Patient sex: F
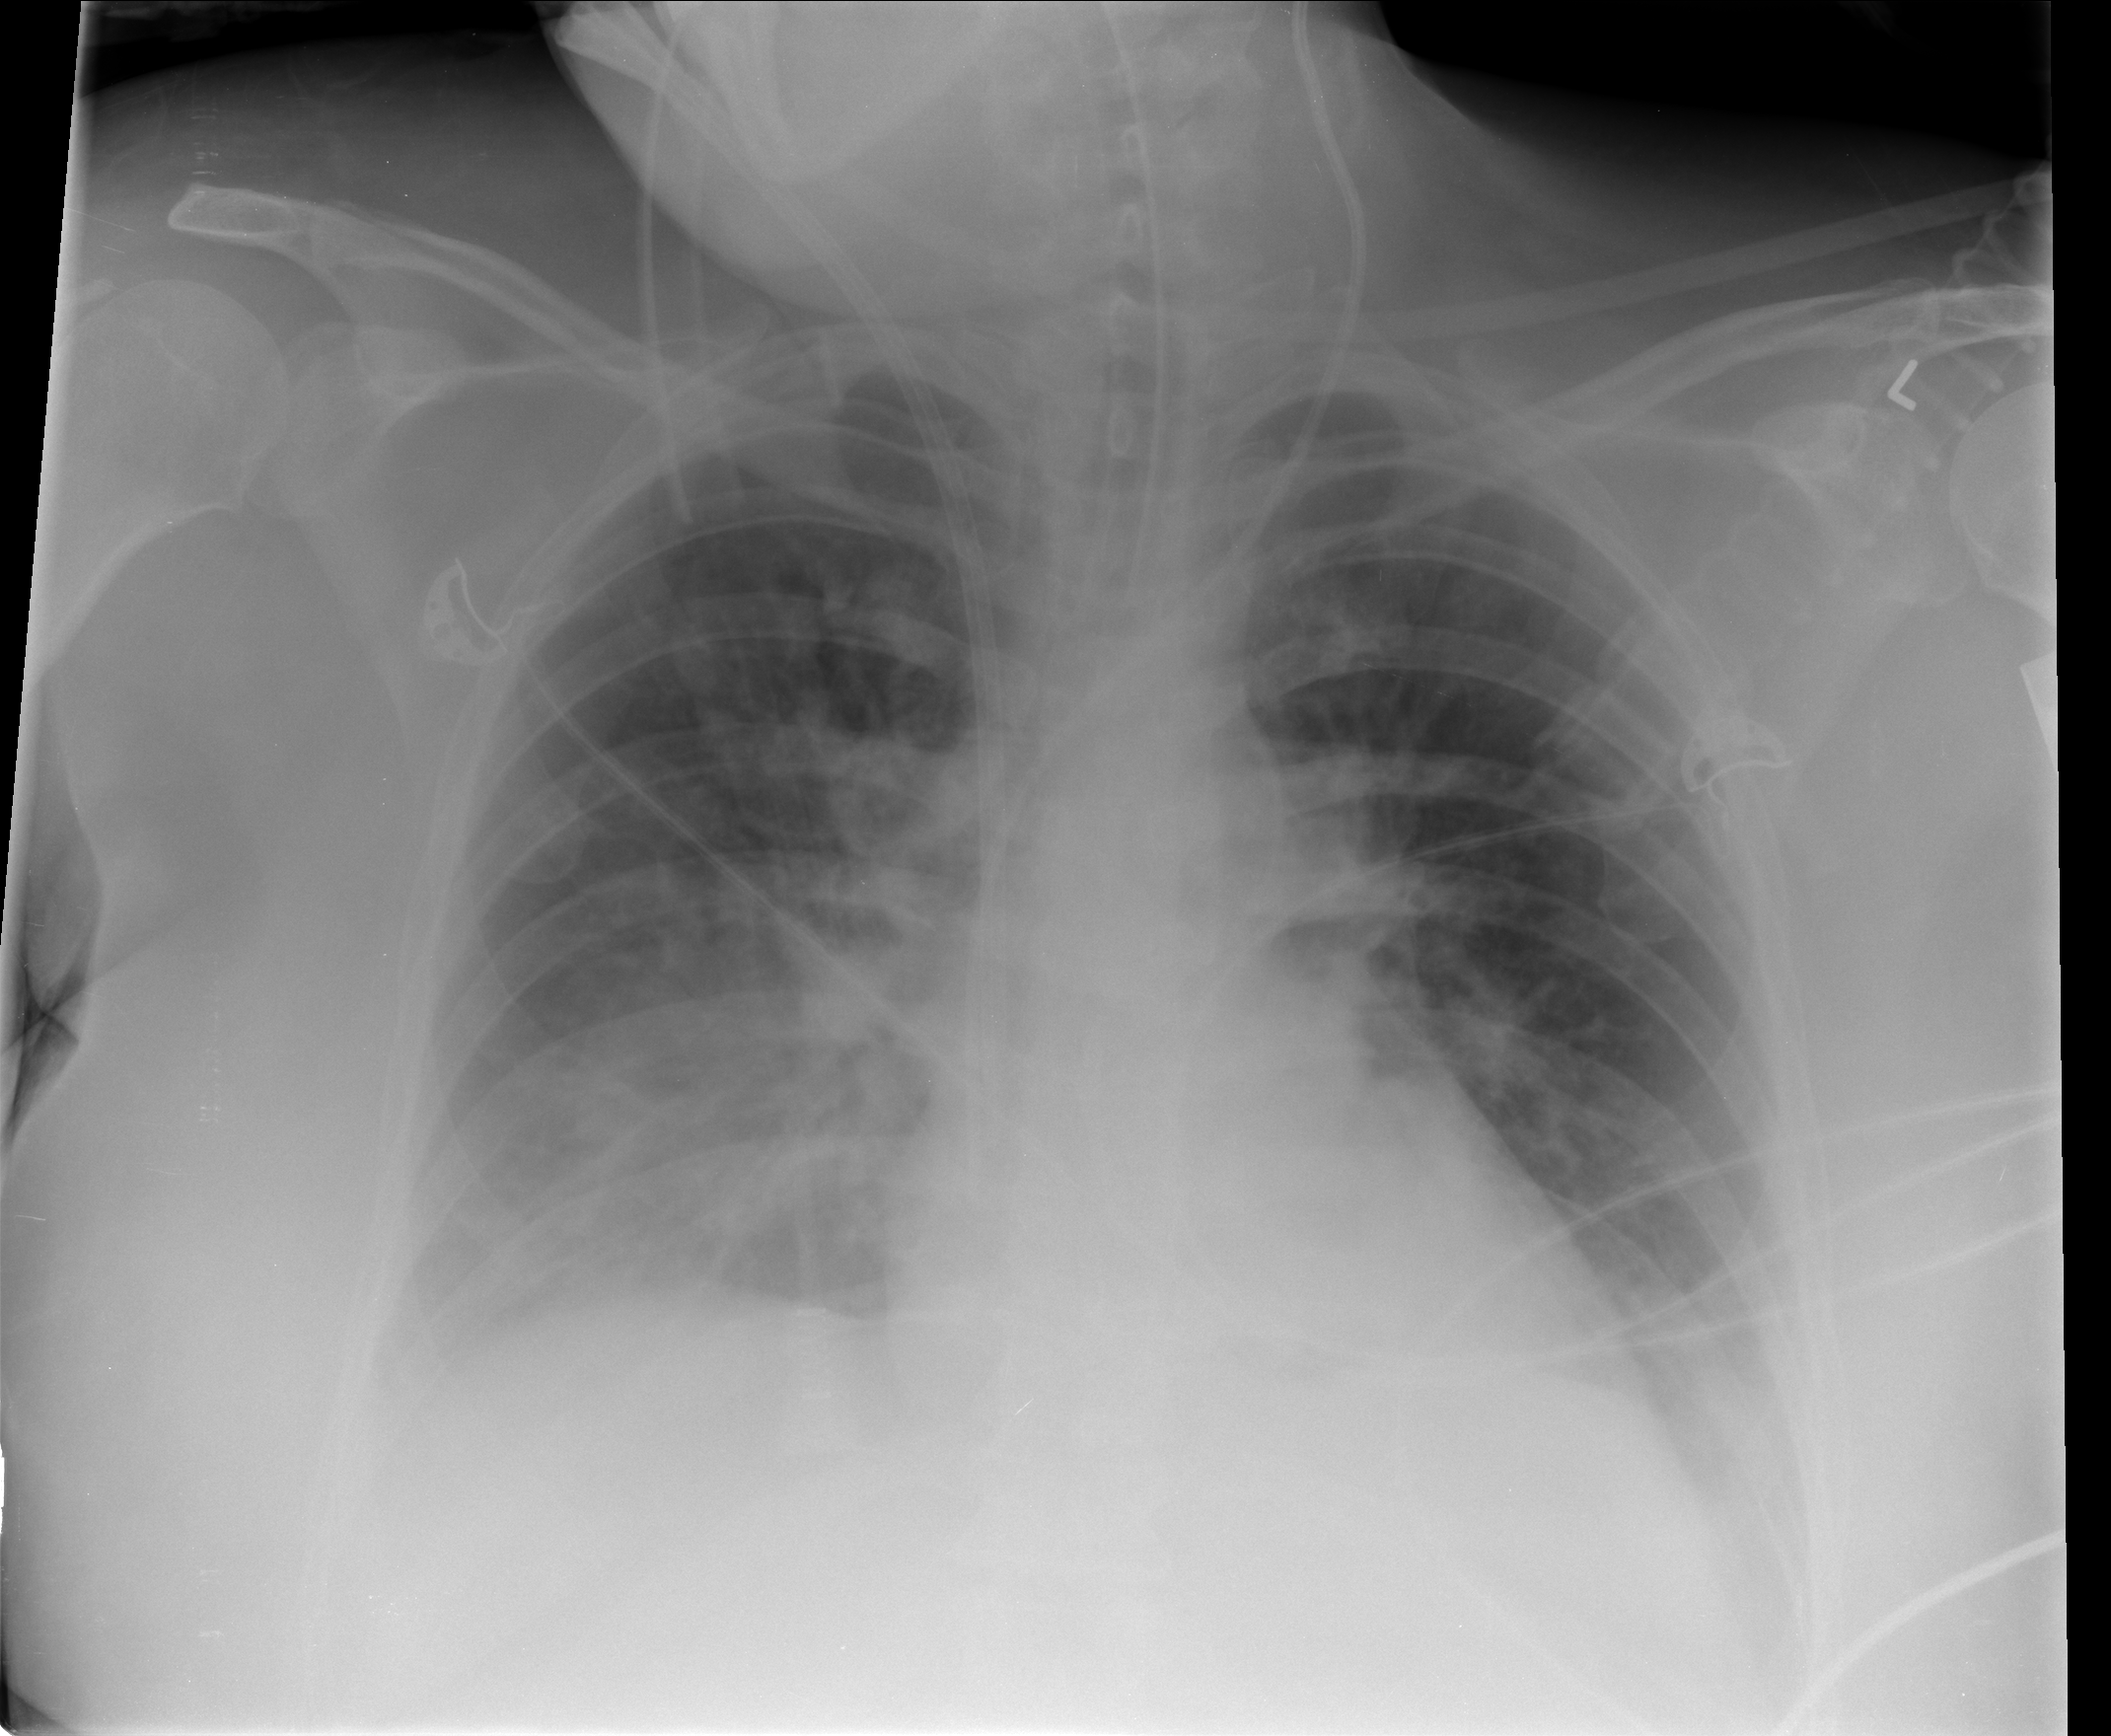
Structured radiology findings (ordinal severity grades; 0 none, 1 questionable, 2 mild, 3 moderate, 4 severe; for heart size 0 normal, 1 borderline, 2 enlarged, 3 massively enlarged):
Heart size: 2
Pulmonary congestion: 2
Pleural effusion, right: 2
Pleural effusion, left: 2
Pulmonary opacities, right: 3
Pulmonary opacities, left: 0
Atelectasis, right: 2
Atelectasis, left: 2